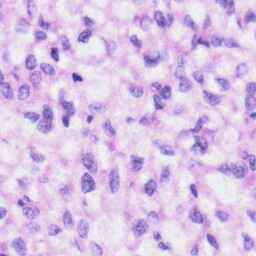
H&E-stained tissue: Liver